Question: There is a java server-side application. Threads number is up to 1000. The app intensely uses NIO for communication, JINI etc.
Would you consider allocating/de-allocating of 400 megabytes per a minute to be fine (acceptable) for a java application at all?
The reason to ask the question - amount of available memory becomes less as time goes on: there is some memory leaks (several megs per day), also amount of used memory depends on amount of work to do (the app caches some things). So there may be a situation with <= 100 megs of free memory. GC becomes crazy of course, as its activity becomes very demanded. (Recommended running time to restart is a month in production)

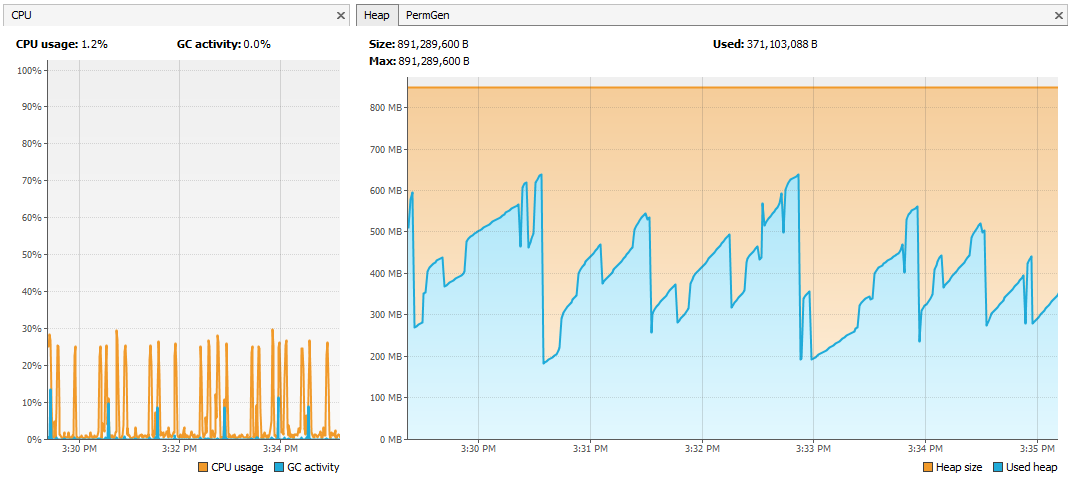
Answer: 400 MB/sec of garbage is very bad.
400 MB/min of garbage may be ok for your application.
I would try increasing the Eden size via '-XX:NewSize=' to 1g, 2g or 4g to see if this improves performance.
I would try to estimate how many active threads you have esp if this is more than the number of CPUs you have.